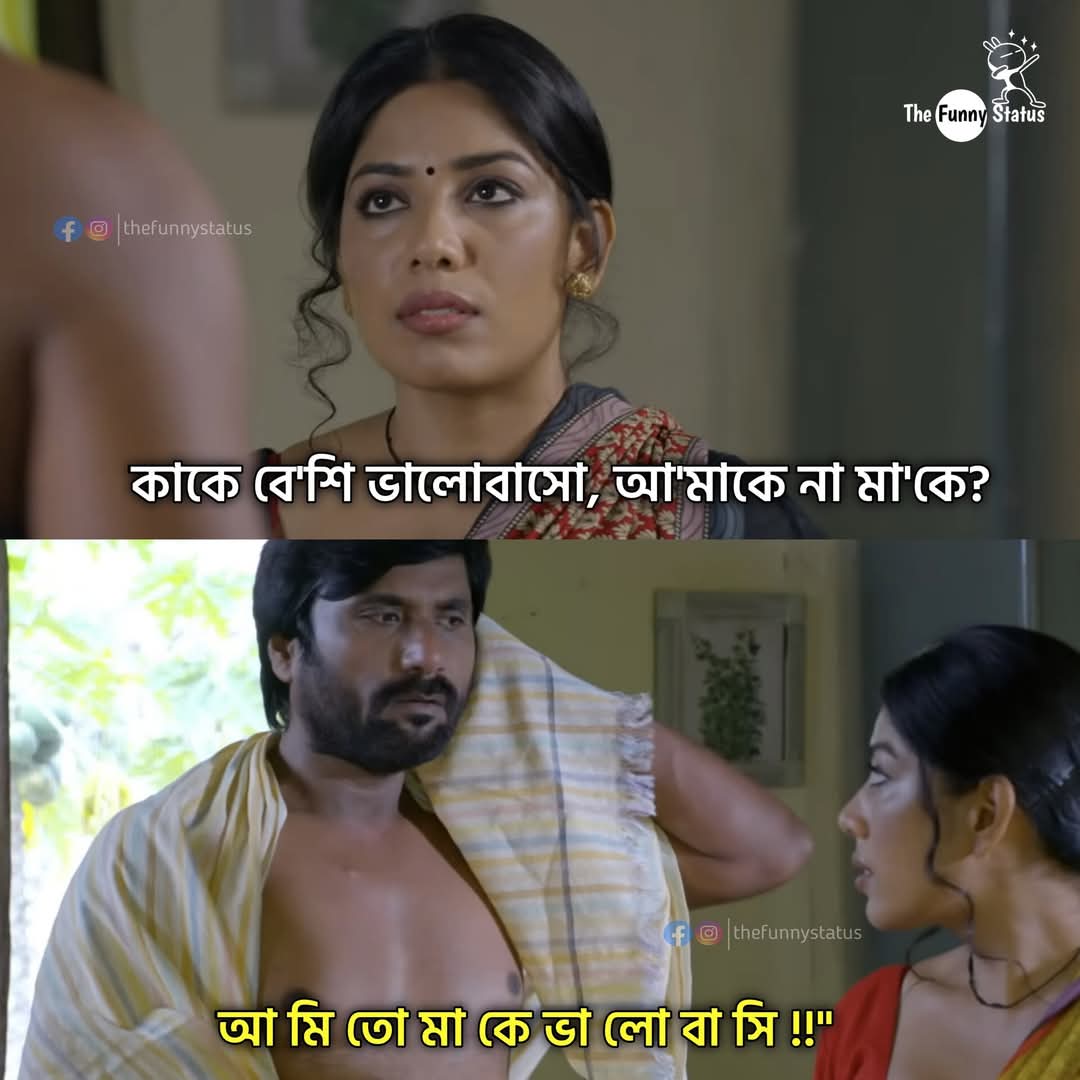
Text: কাকে বে'শি ভালোবাসো, আ'মাকে না মা'কে?
আমি তোমাকে ভালোবাসি!!"
Label: Non Hate